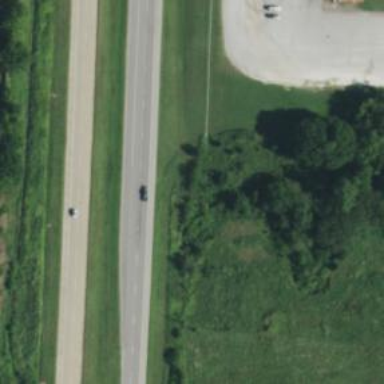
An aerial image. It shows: This image shows trunk highway that functions as expressway.